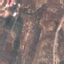
Land use / land cover: PermanentCrop